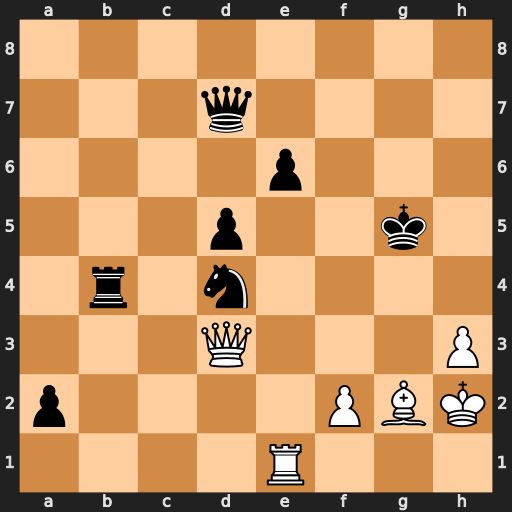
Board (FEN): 8/3q4/4p3/3p2k1/1r1n4/3Q3P/p4PBK/4R3
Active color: w
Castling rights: -
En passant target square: -
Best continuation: Qd2+ Kf6 Qxb4